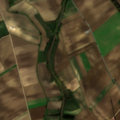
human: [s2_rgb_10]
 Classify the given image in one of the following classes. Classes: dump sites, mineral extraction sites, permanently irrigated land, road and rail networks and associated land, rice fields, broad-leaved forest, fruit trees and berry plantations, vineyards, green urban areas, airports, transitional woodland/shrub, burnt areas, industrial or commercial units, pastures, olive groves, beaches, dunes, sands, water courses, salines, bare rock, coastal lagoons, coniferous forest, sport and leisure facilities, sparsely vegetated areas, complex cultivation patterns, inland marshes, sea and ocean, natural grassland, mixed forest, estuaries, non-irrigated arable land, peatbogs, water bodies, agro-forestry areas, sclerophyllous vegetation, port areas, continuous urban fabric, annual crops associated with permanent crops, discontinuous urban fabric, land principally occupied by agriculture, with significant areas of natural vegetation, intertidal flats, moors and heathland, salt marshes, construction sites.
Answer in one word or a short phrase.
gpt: non-irrigated arable land